Interaction volume radius: 5 \u00c5
Interaction volume height: 20 \u00c5
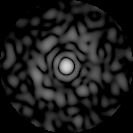
Disorder parameter: 0.8191